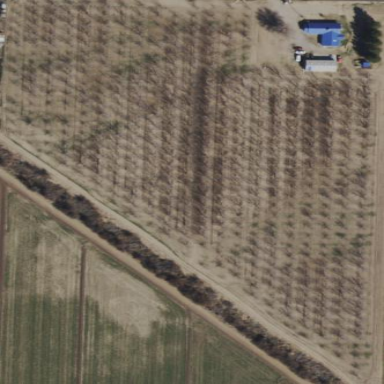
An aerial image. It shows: Orchard.